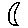
Label: moon